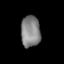
Tissue: lung
Cell type: Epithelial cells
Senescence score: 0.2191
Nuclear area (px): 600
Mean DAPI intensity: 130.623